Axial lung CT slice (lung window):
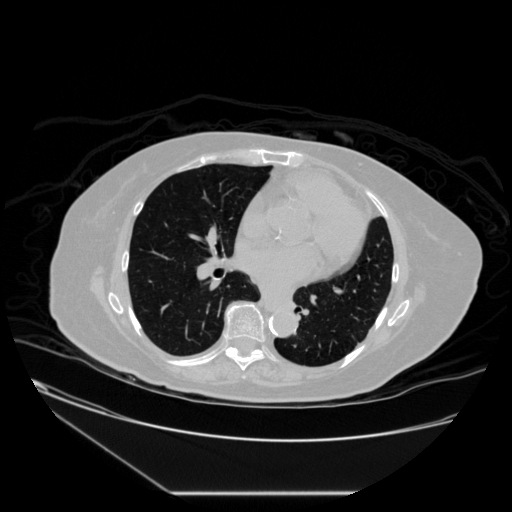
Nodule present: no